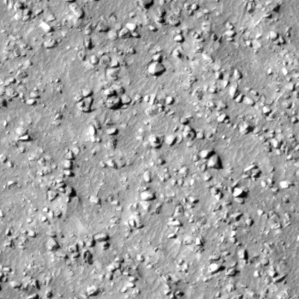
Label: non_frost